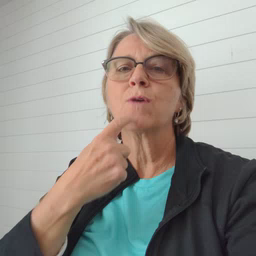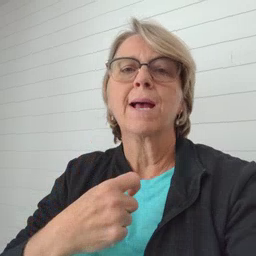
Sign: red